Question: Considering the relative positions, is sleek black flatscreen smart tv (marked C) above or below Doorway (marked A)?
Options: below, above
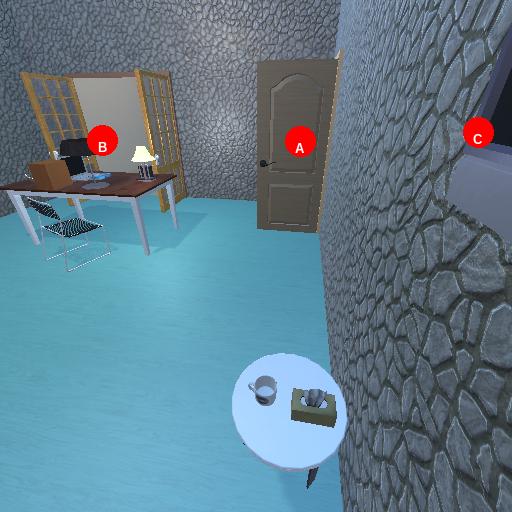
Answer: below